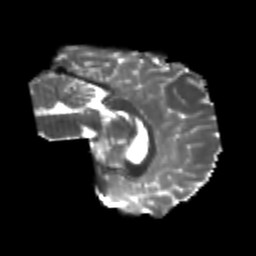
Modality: T2w
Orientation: sagittal
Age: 22
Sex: male
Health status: healthy
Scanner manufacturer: philips
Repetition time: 7.388 s
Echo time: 0.08599 s